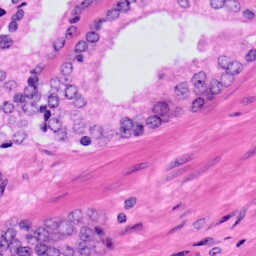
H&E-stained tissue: Prostate